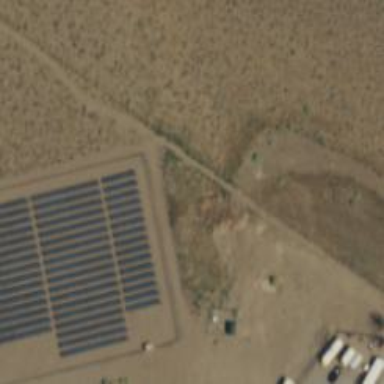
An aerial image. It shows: Solar power plant utilizing photovoltaic technology to produce electricity.